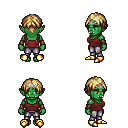
a pixel art fantasy rpg character, female body template, orc, green skin, maroon pirate shirt, metal pants, blonde parted hairstyle, silver tiara, cloth bracers, gold boots, four views (front, back, left, right), 2x2 character sprite sheet, small pixel art, hard edges, no anti-aliasing